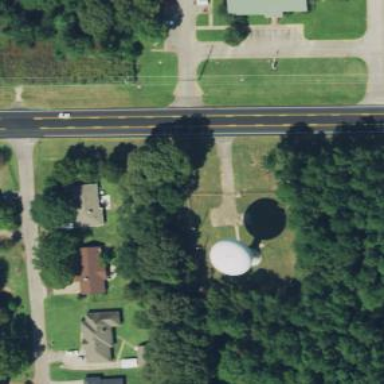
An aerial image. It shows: Water tower that is man-made.